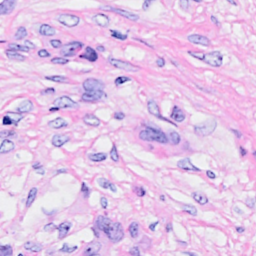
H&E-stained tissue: Breast